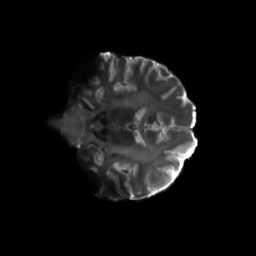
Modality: T2w
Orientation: coronal
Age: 27
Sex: female
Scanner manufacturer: siemens
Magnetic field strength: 6.98 T
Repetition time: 7.08 s
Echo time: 0.0756 s